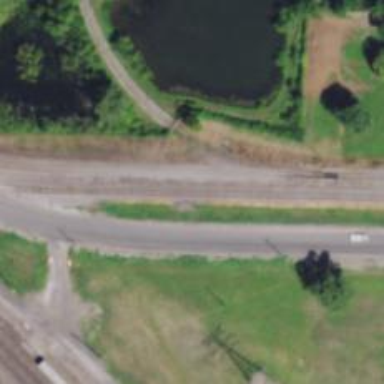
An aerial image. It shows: Railway siding for service.